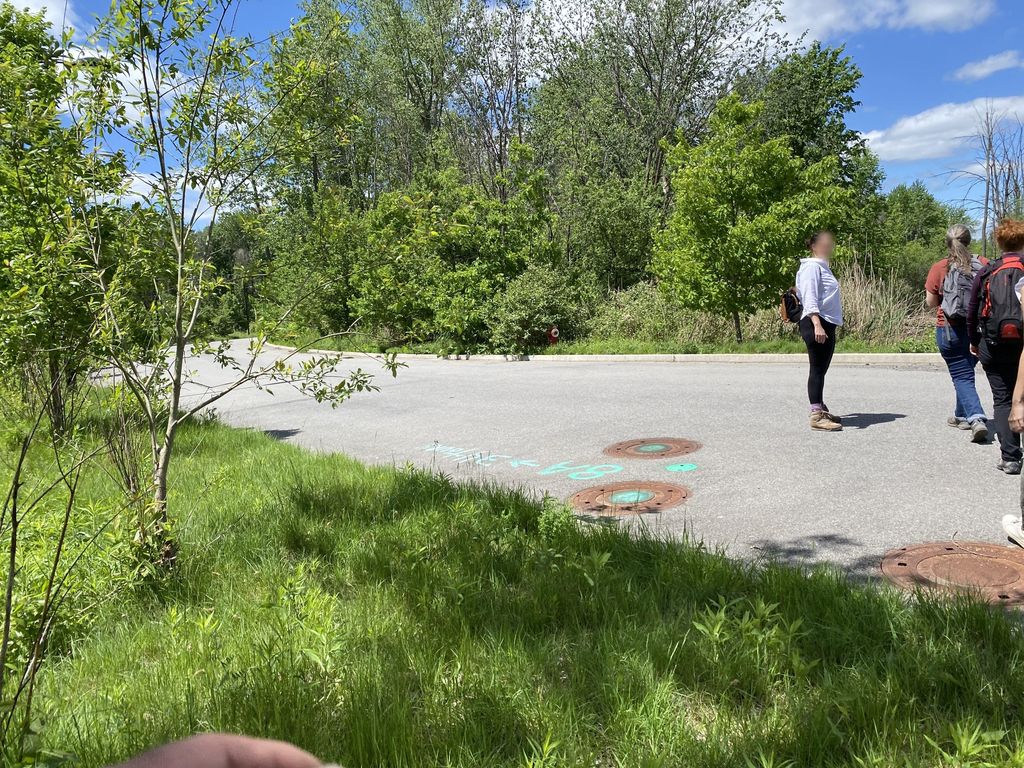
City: montreal